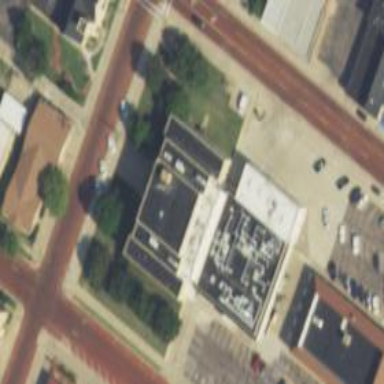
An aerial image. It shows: Courthouse building.